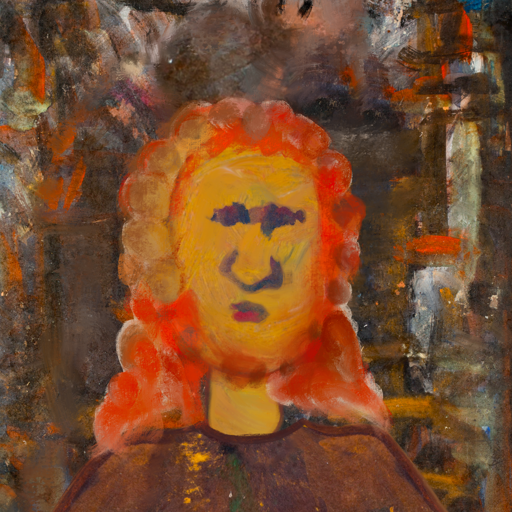
Background: GypsyQueen, Head And Neck Front: After_Raid, Face Front: In_The_Sun, Bust: Comrade, Hair Front: Rupkatha, Head Accessory: Blank, Second Necklace: Blank, Necklace: Blank, Baby: Blank